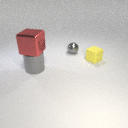
small gray metal sphere to the right of large gray metal cylinder